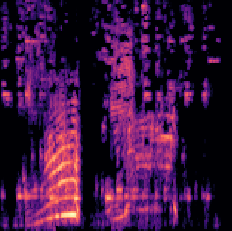
Sound class: Cow